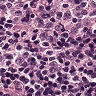
Metastatic tissue present: no